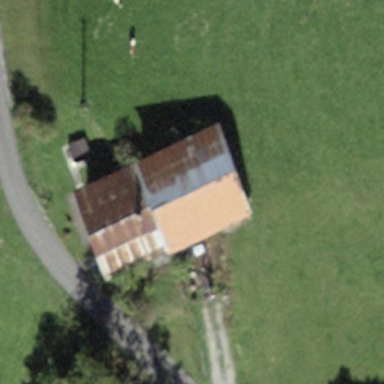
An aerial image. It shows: Rural barn.